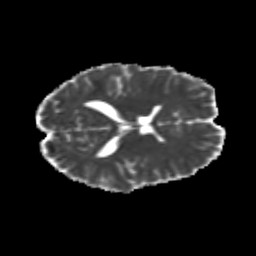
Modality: MD
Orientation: axial
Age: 19
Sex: female
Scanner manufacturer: siemens
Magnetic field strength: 3 T
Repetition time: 3.5 s
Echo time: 0.104 s